Field crop: tomato
Growth stage: 1
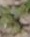
Species: solanum